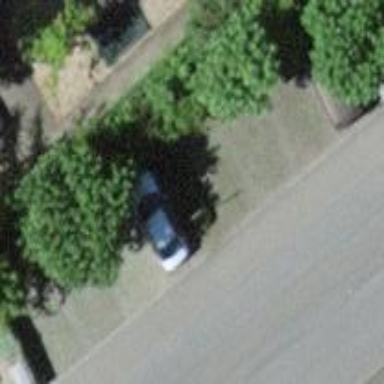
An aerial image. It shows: Parking available on the street side.